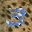
Label: 3